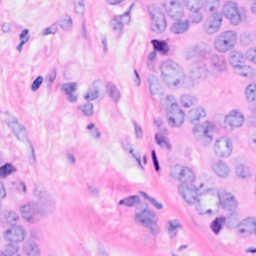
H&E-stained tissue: Breast